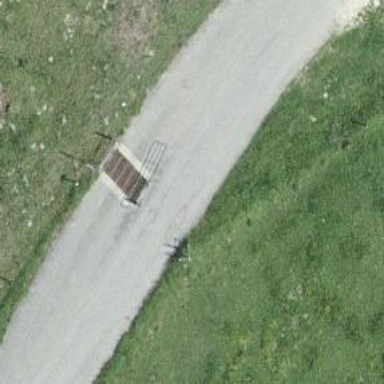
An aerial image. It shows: Cattle grid barrier.